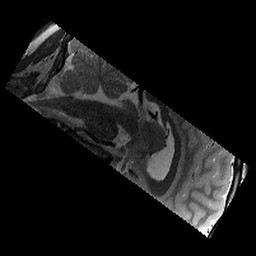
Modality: T2w
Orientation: sagittal
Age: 10
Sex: male
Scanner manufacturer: siemens
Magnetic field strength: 3 T
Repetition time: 9.23 s
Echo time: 0.067 s